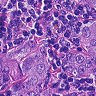
Metastatic tissue present: yes